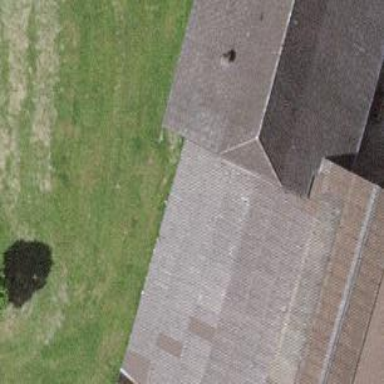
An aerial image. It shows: Barn.